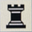
Piece: bR